Question: I have a very simple NSTableView hooked up via NSArrayController and bindings to my model. I would like to tweak the behaviour the of the view slightly when double clicking to edit. It seems the default behaviour for when double click editing a cell is to only open the cell for editing when the click happens on the location of text inside the cell (see below).
I would like to change the behaviour so that a double click in the cell causes editing (the green case in the image below). Any ideas? Maybe I was searching for the wrong terms but I couldn't find anything out there about this.

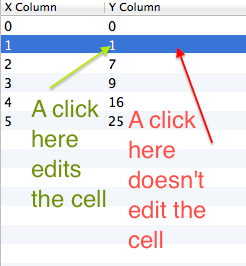
Answer: Subclass NSTextFieldCell and override -hitTestForEvent:inRect:ofView: to return NSCellHitEditableTextArea regardless of where the mouse click occurred.